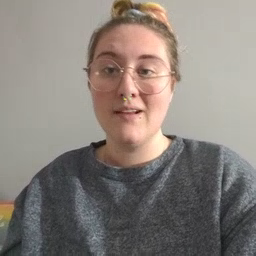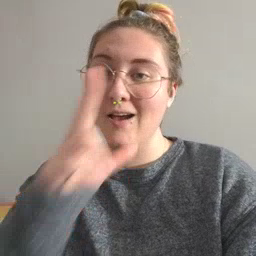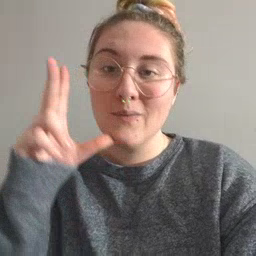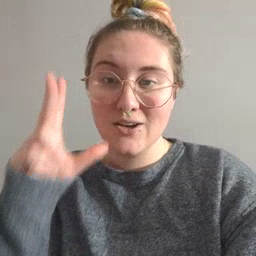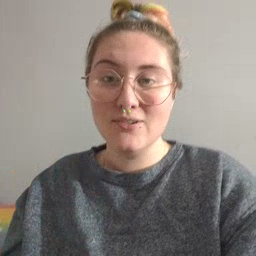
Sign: underwear